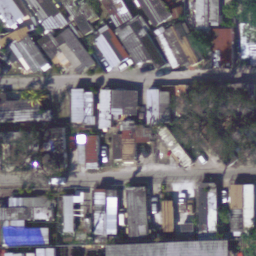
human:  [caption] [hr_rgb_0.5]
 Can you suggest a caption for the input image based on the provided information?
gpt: Many mobile homes are closed to each other in the mobile home park .

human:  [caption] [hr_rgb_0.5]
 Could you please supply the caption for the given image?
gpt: Lots of mobile homes with plants surrounded in the mobile home park .

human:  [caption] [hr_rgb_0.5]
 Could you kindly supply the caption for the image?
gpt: Many mobile homes arranged in lines in the mobile home park .

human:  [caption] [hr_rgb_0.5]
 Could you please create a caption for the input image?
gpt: Many mobile homes arranged in lines in the mobile home park and some roads go through this area .

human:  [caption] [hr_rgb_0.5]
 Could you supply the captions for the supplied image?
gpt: Lots of mobile homes are closed to each other and some roads go through this area .